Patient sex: F
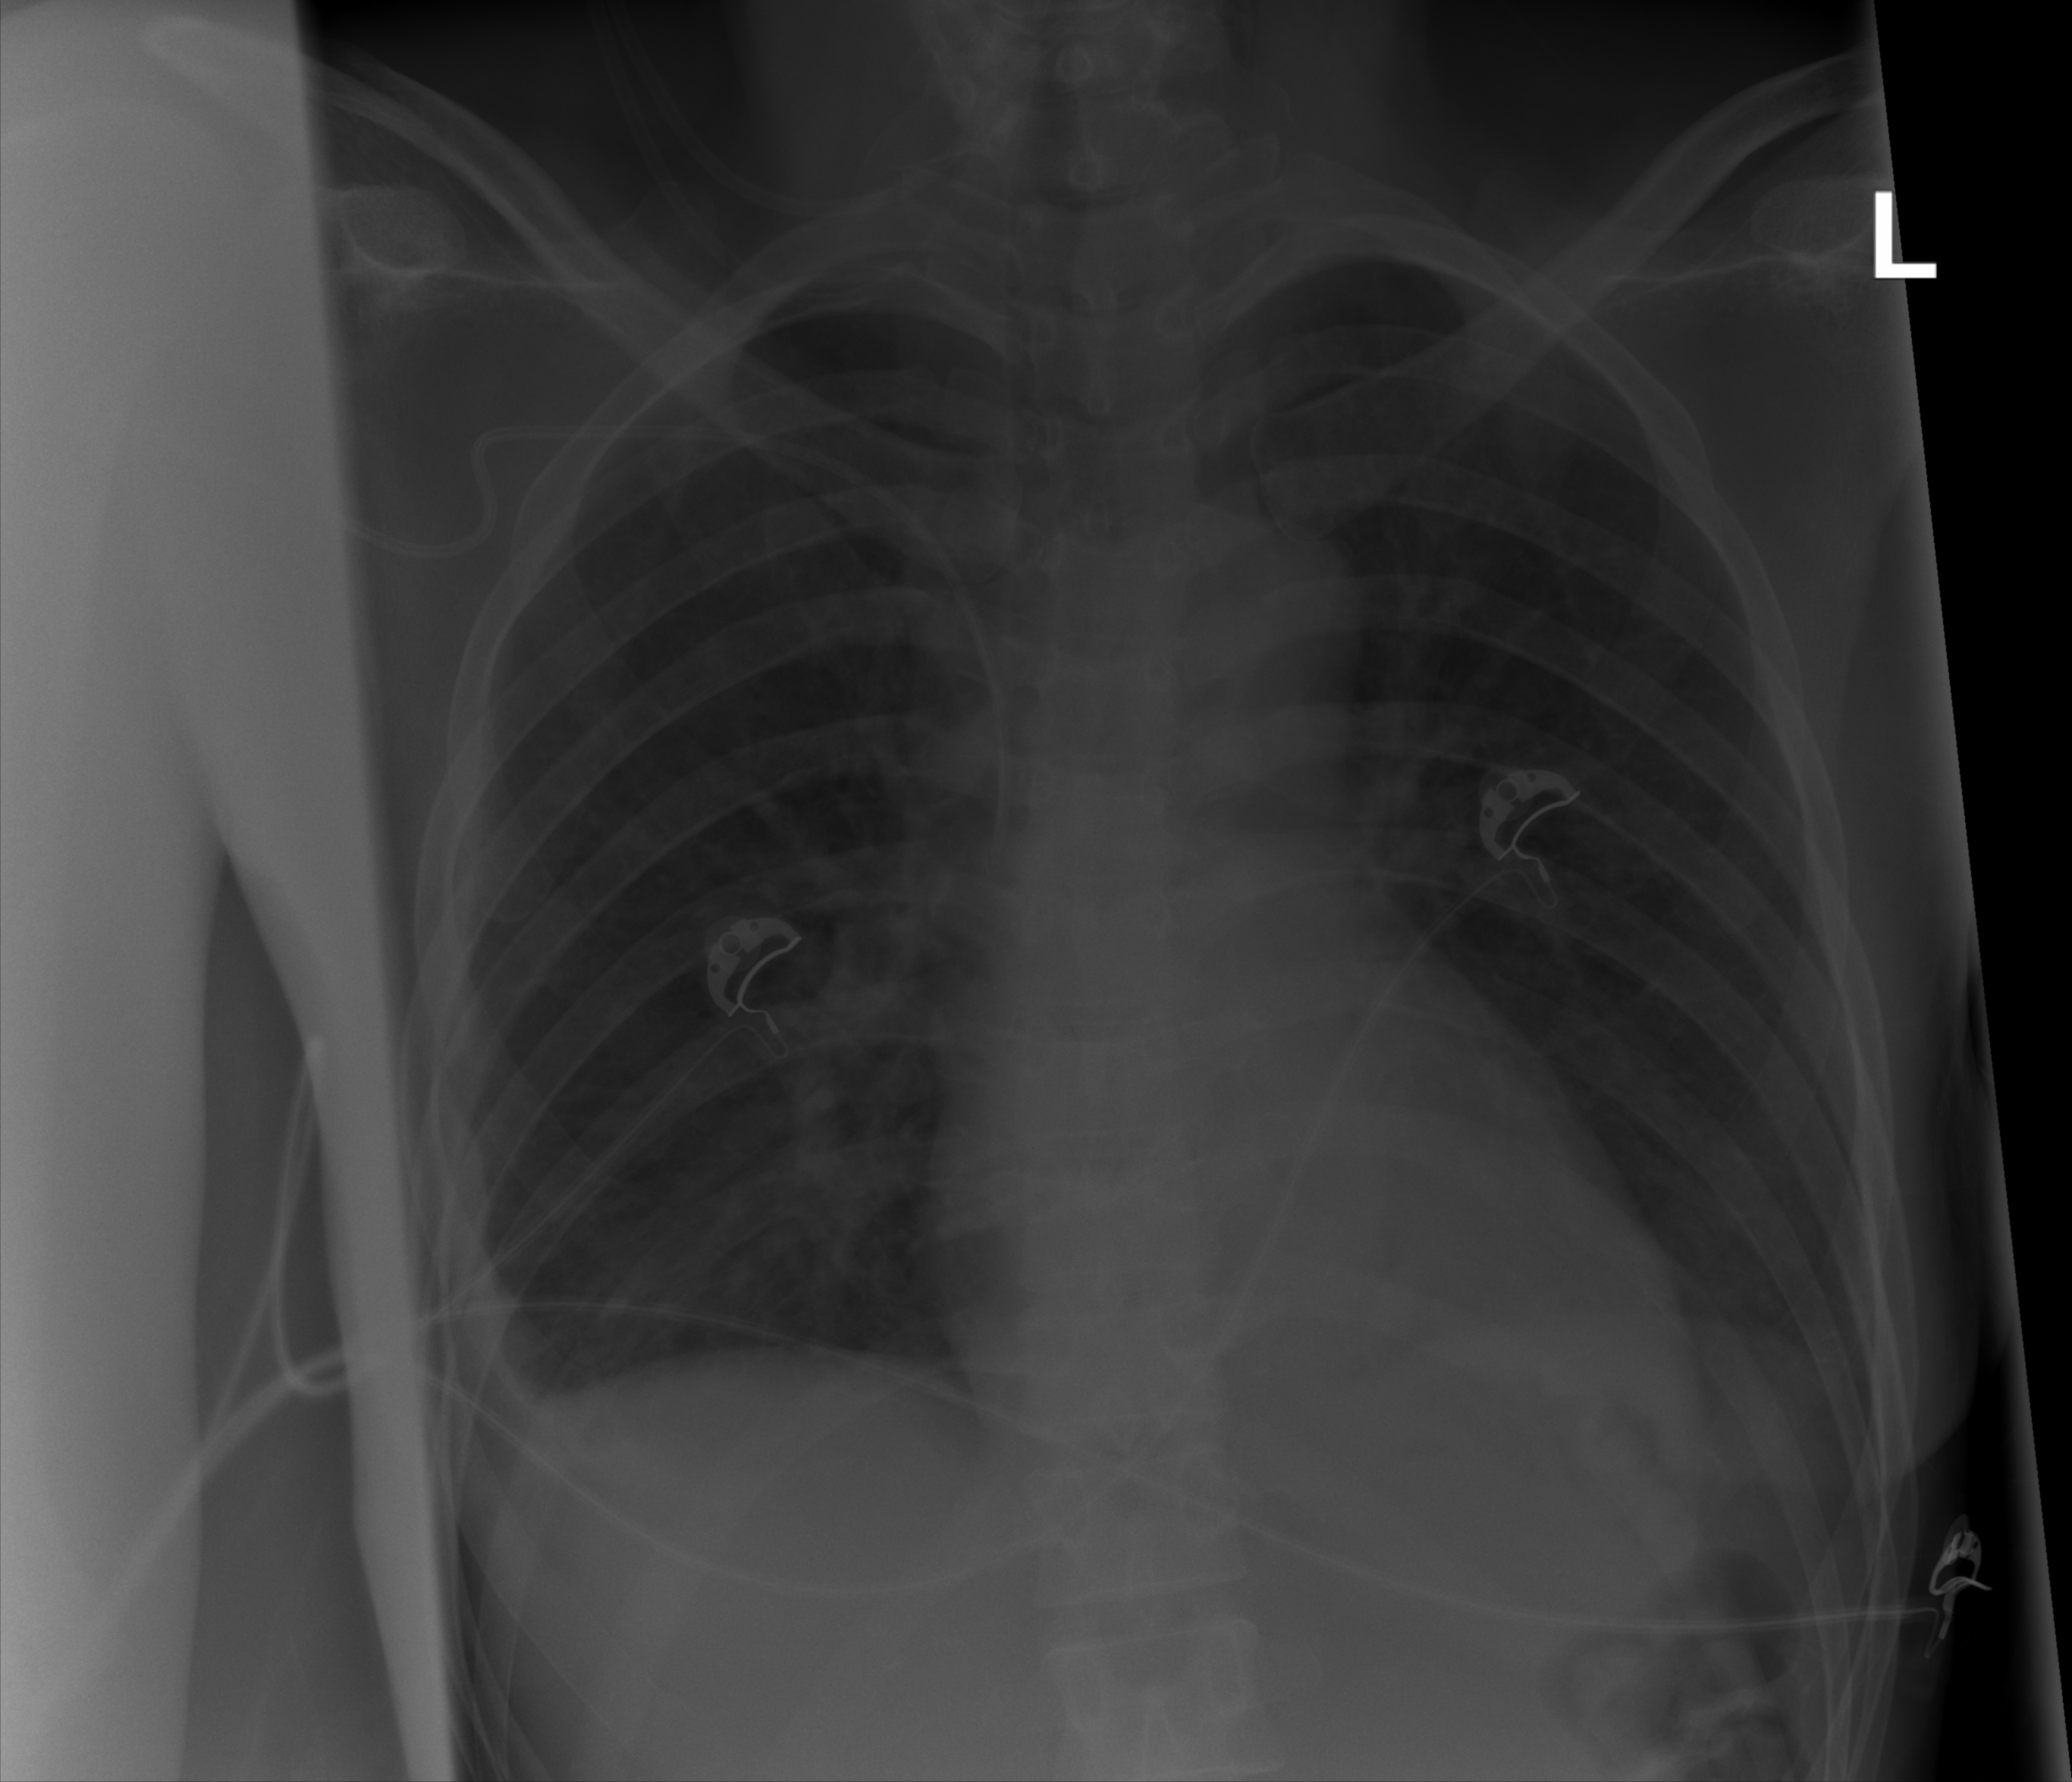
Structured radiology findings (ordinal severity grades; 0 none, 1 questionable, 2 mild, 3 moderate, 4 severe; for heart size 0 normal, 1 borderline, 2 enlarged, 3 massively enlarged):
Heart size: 0
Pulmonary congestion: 0
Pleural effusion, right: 2
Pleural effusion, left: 0
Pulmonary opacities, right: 1
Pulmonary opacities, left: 0
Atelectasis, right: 2
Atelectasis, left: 2